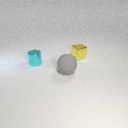
large gray rubber sphere to the left of small yellow metal cube